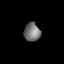
Tissue: lung
Cell type: T cells
Senescence score: 0.171
Nuclear area (px): 295
Mean DAPI intensity: 115.268